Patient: sex M, age 43
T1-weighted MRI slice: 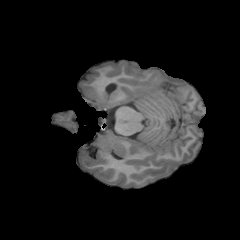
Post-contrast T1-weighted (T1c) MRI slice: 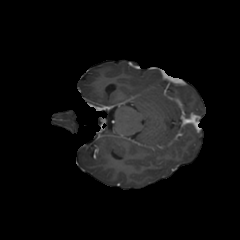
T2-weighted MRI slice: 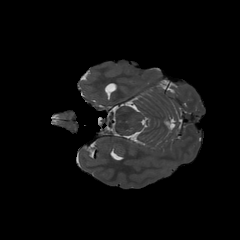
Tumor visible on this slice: no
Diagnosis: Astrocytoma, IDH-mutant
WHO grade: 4